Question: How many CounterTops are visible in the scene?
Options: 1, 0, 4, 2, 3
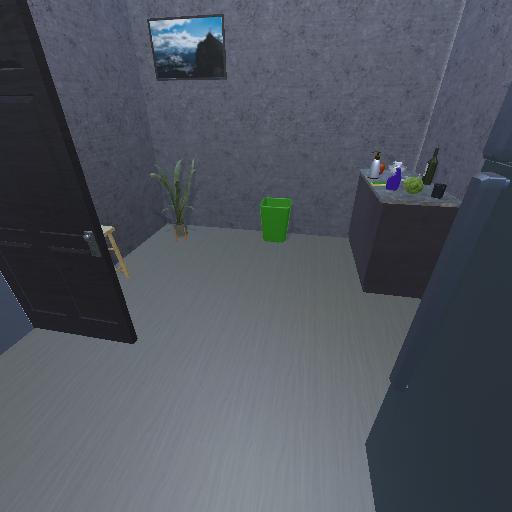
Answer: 1